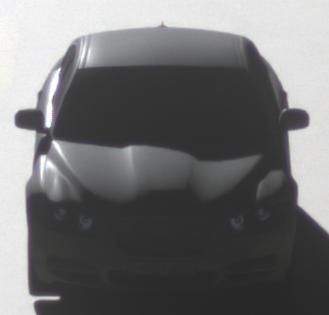
Make: Jaguar
Model: XF 3.0 V6
Detailed model: XF (X250) Limousine
Model produced from: 2010/02
Model produced until: 2010/10
Doors: 4
Color: gray
Road condition: dry road
Daytime: morning or afternoon
Contrast: high contrast